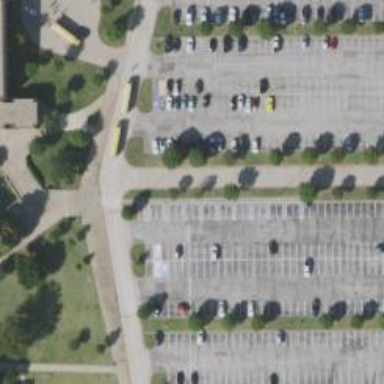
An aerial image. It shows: Parking space is available.